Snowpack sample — Snodgrass Mountain, Crested Butte, Colorado (2/4/25, 12:06 PM MST)
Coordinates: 38.923, -106.968
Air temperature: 35 °F
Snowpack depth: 80 cm
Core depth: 60 cm
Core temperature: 32 °F
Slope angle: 14°, slope face: 78°
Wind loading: low
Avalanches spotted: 0
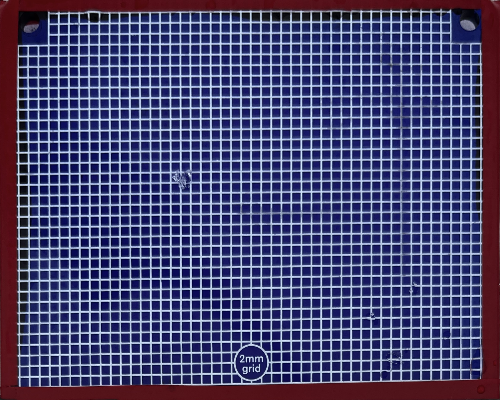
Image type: profile
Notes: No avalanches nearby, unusually warm weather for the last month reported by residents, Collected 25 yards from treeline